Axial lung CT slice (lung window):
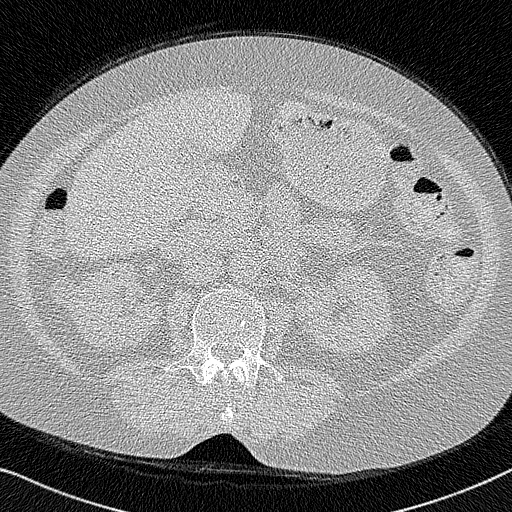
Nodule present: no